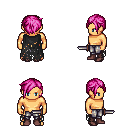
a pixel art fantasy rpg character, male body template, human, tanned skin, black tattered cape, metal pants, pink pixie cut hairstyle, maroon shoes, dagger, four views (front, back, left, right), 2x2 character sprite sheet, small pixel art, hard edges, no anti-aliasing